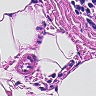
Metastatic tissue present: no